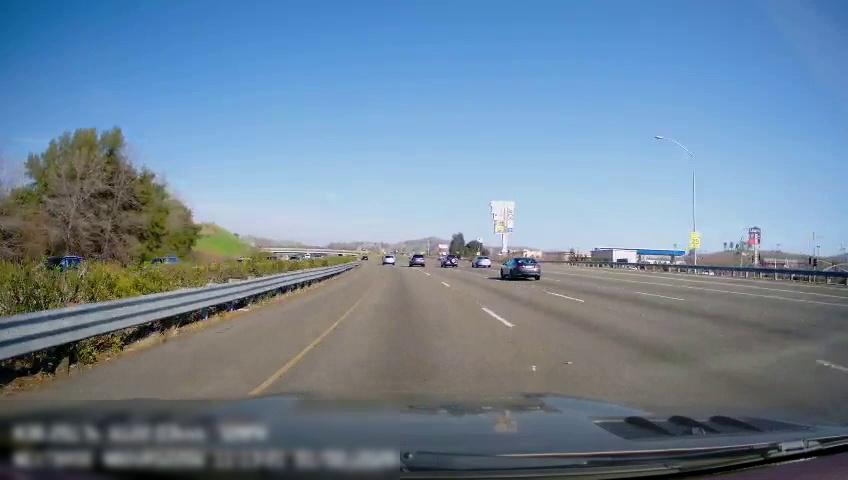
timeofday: Day
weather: Sunny
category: Drivable Space
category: Vehicles | Car
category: Vehicles | Car
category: Vehicles | Car
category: Vehicles | Car
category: Vehicles | Car
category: Vehicles | SUV
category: Vehicles | SUV
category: Lanes | Alternate Lane
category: Lanes | Current Lane
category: Lanes | Current Lane
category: Lanes | Alternate Lane
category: Lanes | Alternate Lane